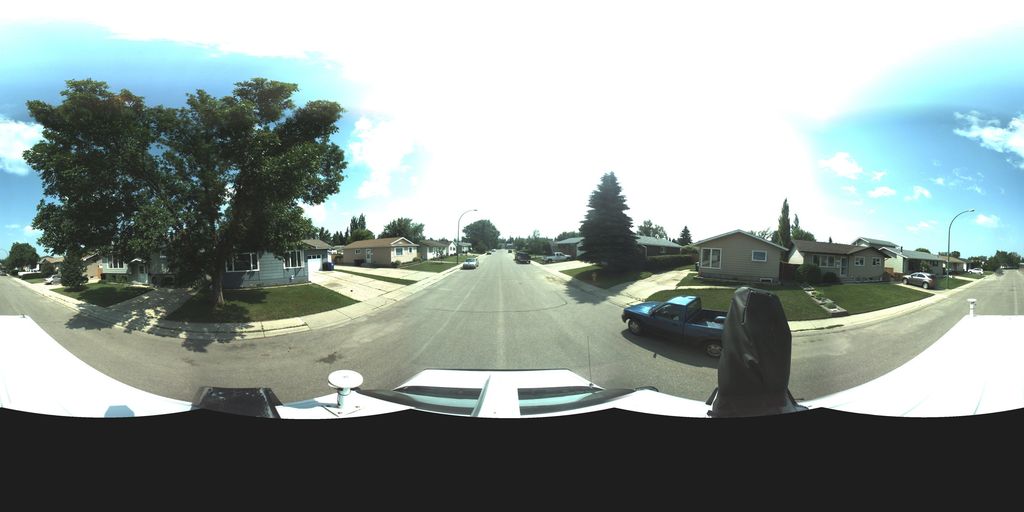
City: saskatoon